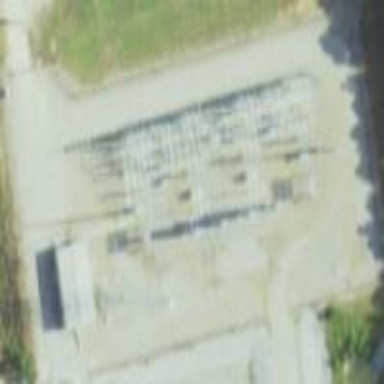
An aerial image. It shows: Substation for switching power equipment surrounded by fence.